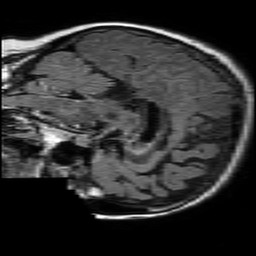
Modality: FLAIR
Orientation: sagittal
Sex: female
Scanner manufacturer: philips
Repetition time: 11 s
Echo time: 0.125 s